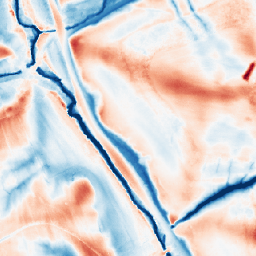
Category: edge_preserving
Decomposition family: guided
Decomposition parameters: radius: 16
eps: 0.001
Upsampling method: nearest
Upsampling parameters: scale: 4
Upsampling scale: 4